Current action and preconditions to check: trajectory_clear

Your task: For each precondition in the list above, predict whether it will hold at this action.

Consider the current scene as observed from the mobile robot's camera, and analyze the predicted future states of all dynamic agents (e.g., people, animals, vehicles, or any moving entities) within the NEXT SECOND.

IMPORTANT: Only answer "very likely" if you are absolutely certain—based on strong, clear evidence—that a dynamic agent will violate the precondition in the predicted future state. Do NOT answer "very likely" for unlikely, ambiguous, or low-probability risks.

Ask yourself for each precondition: Is there a high probability, with clear and convincing evidence, that the predicted future states of any dynamic agent will interfere with the predicted future state of the currently executing action within the NEXT SECOND, causing that precondition to fail?

Assess the risk level based on these predictions. Use "likely" or "very likely" if motions create a clear risk of interference.

Use "neutral" or "improbable" if agents are nearby but their predicted paths are clearly diverging or non-conflicting.

Failure Risk Categories: "very improbable", "improbable", "neutral", "likely", "very likely"

Answer Format: Output ONLY the probability_of_failure value from these categories: "very improbable", "improbable", "neutral", "likely", "very likely"

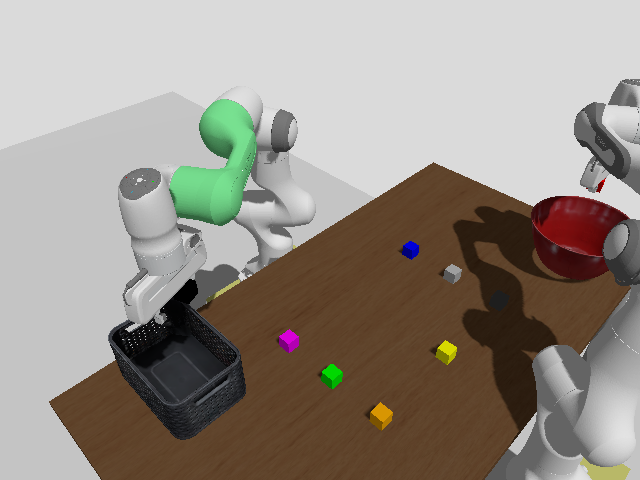

Answer: very improbable